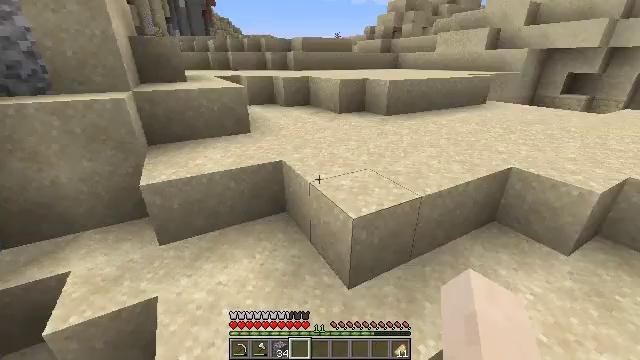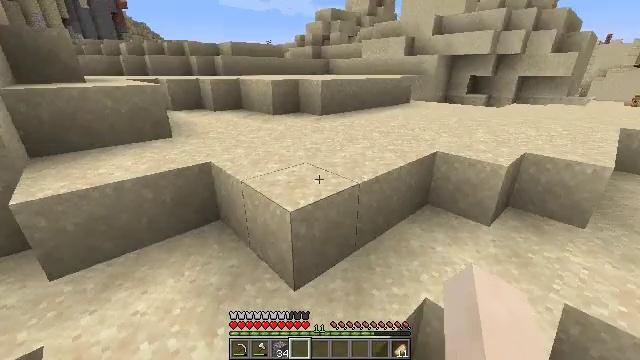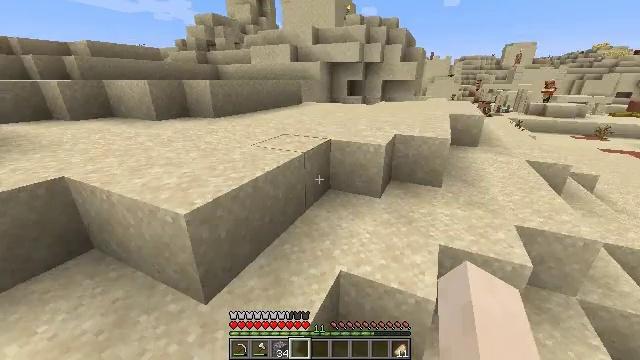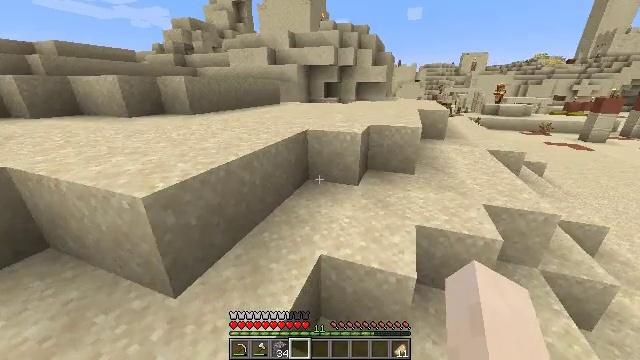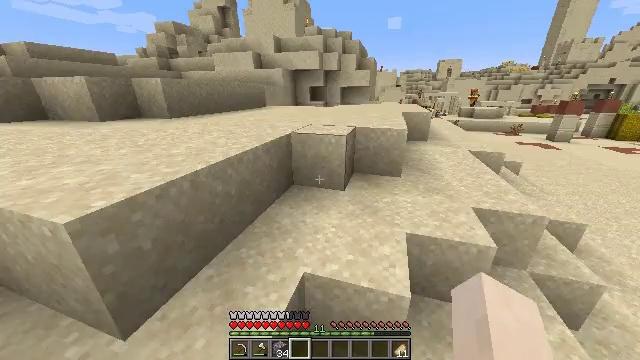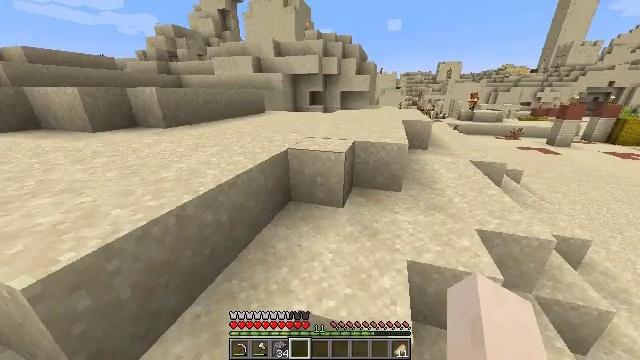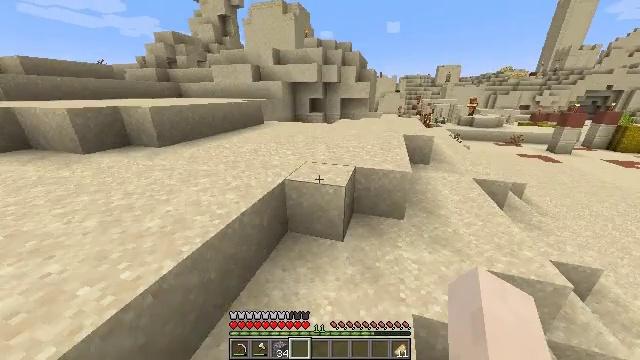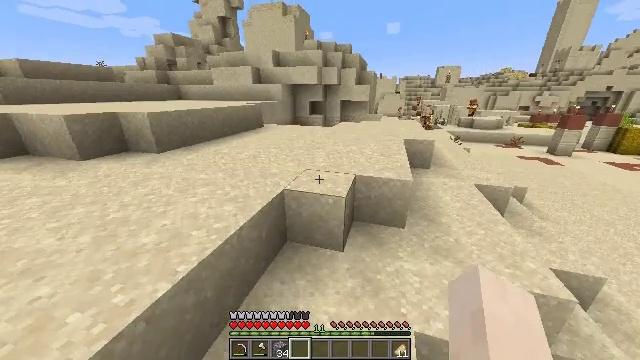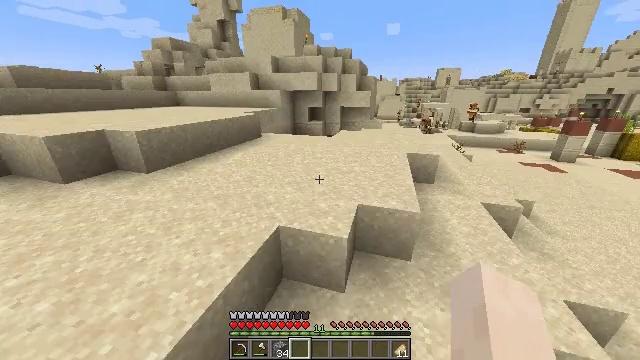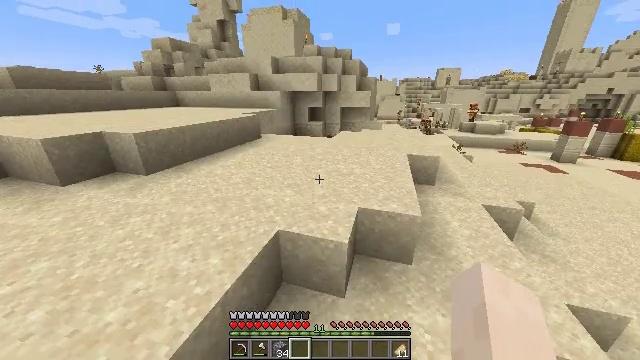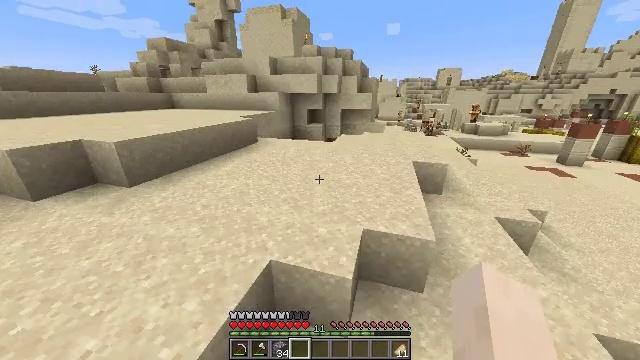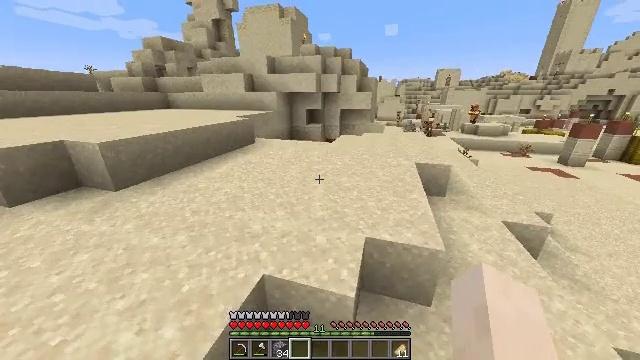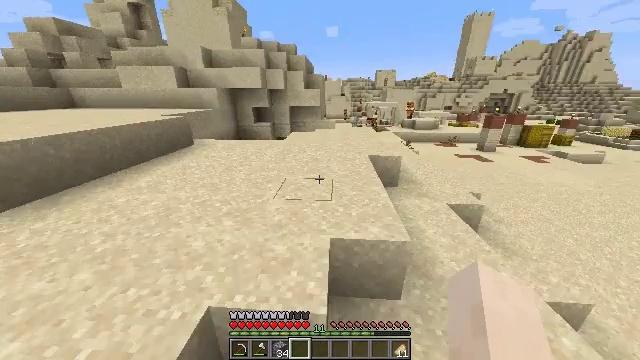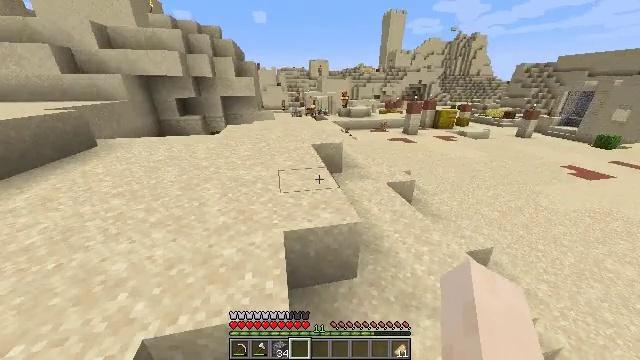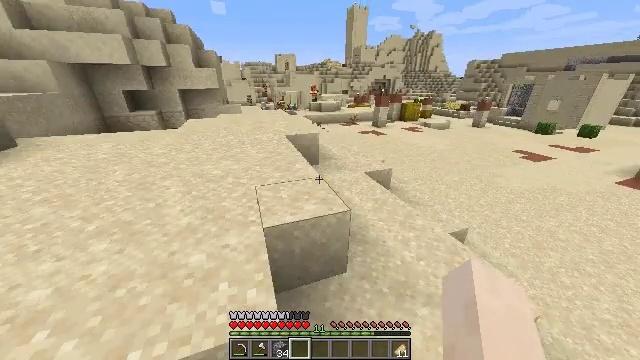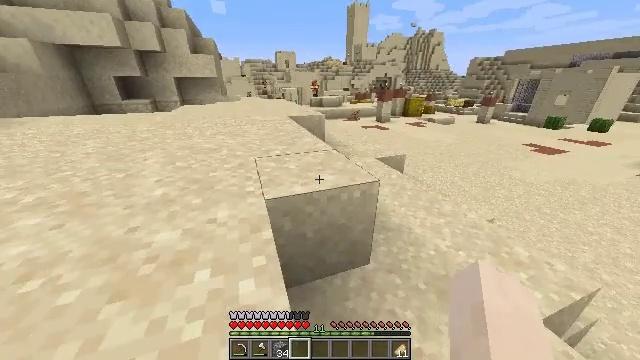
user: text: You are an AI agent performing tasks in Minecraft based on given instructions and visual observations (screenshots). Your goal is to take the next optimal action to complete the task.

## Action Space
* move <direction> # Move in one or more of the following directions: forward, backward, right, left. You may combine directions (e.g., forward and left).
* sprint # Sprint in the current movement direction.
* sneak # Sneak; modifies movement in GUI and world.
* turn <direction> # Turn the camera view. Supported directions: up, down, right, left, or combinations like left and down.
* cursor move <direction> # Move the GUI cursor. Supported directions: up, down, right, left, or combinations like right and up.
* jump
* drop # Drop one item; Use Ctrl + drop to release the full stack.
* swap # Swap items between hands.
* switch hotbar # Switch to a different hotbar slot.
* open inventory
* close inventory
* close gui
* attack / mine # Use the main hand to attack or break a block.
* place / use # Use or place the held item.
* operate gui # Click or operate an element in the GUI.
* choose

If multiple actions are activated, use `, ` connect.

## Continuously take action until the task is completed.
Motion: motion action
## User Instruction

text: Dig up the smooth sandstone block.
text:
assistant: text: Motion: move forward and move right, sprint, turn right and up
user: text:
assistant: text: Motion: move forward and move right, sprint, turn right
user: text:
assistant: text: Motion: move forward and move right, sprint, turn right
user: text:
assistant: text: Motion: move forward, sprint, turn right
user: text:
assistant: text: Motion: move forward, sprint, jump
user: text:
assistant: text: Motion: move forward, sprint, jump
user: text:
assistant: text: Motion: move forward, sprint, jump
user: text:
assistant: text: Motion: move forward, sprint, jump
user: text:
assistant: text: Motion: move forward, sprint, jump
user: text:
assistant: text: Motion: move forward, sprint, jump
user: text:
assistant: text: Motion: move forward, sprint, jump
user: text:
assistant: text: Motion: move forward, sprint, turn right, jump
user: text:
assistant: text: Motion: move forward, sprint, turn right and down, jump
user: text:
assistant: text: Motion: move forward and move right, sprint, turn right, jump
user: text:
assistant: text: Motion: move forward and move right, sprint, jump
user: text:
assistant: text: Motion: move forward and move right, sprint, jump
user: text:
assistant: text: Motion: move forward and move right, sprint, jump
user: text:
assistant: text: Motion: move forward and move right, sprint, jump
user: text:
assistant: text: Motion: move forward and move right, sprint, jump
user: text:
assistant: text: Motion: move forward, sprint, jump
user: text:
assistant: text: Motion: move forward, sprint, jump
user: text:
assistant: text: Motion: move forward, sprint, jump
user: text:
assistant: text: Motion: move forward, sprint, jump
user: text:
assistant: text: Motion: move forward, sprint, jump
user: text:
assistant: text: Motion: move forward, sprint, jump
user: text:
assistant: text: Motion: move forward, sprint, turn up, jump
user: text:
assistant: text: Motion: move forward, sprint, turn right and up, jump
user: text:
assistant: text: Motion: move forward and move right, sprint, turn right, jump
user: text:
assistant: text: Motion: move forward and move right, sprint, turn right and up, jump
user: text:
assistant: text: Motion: move forward and move right, sprint, jump